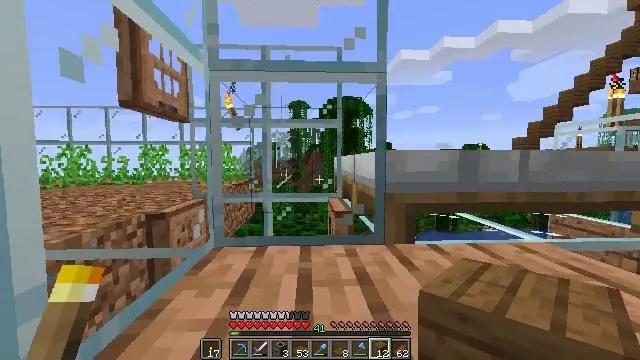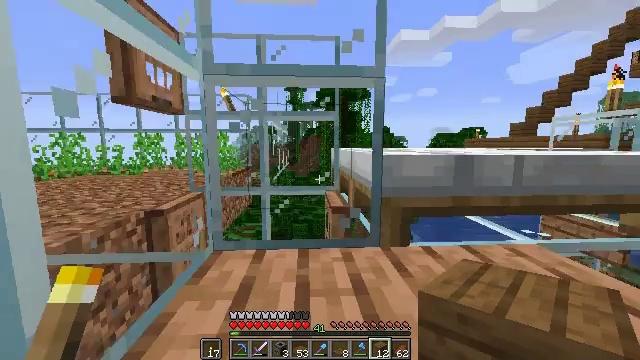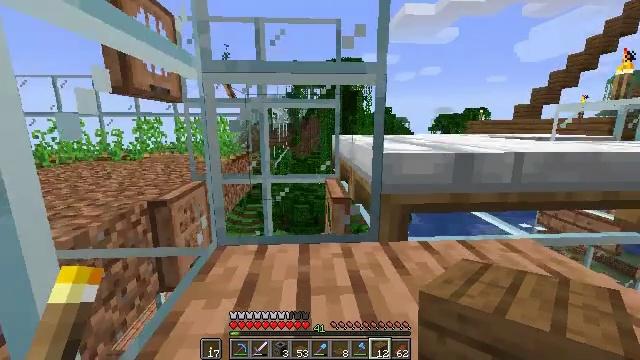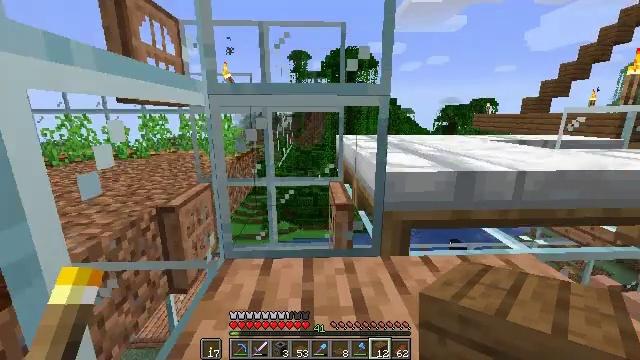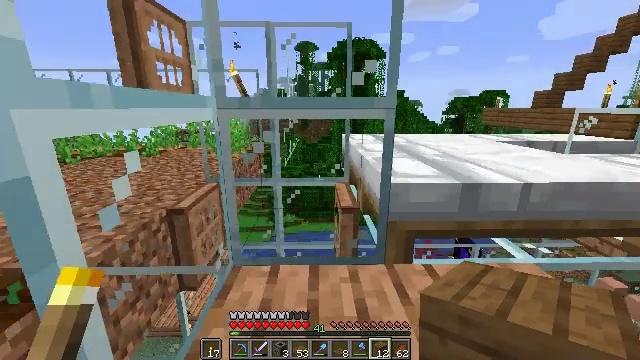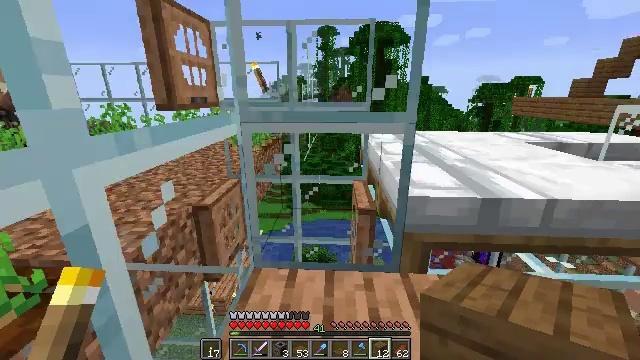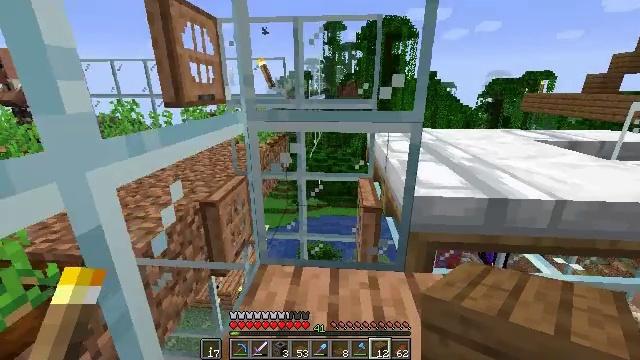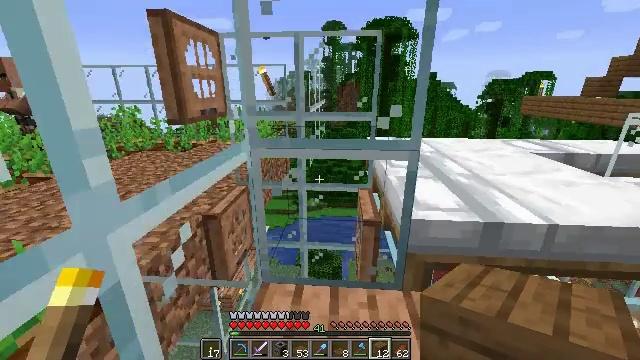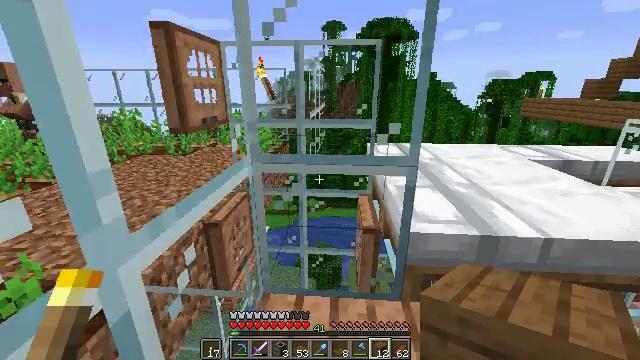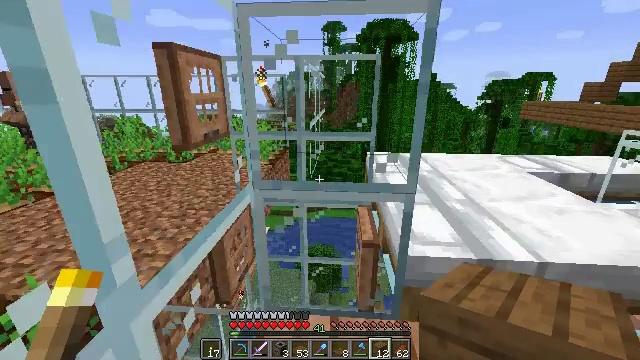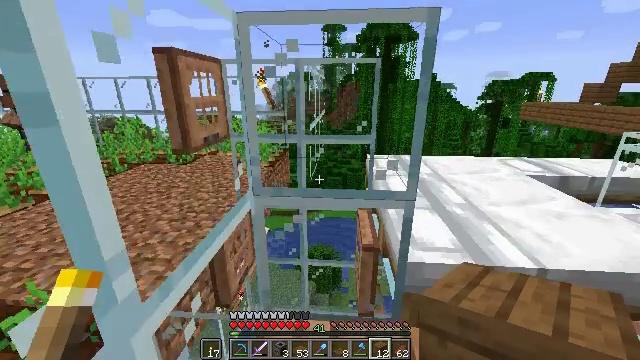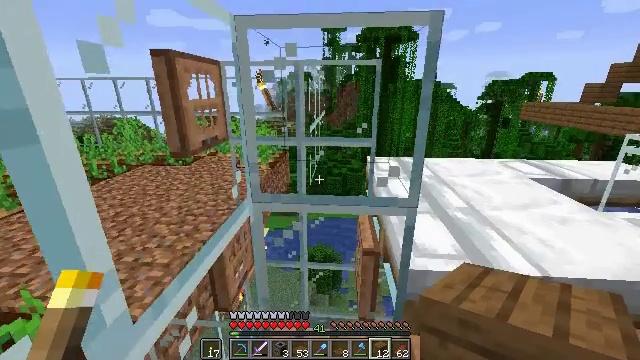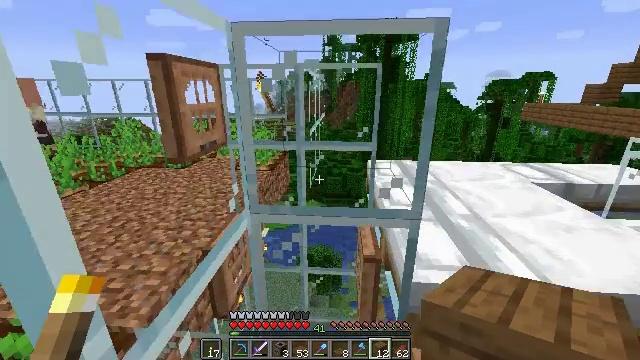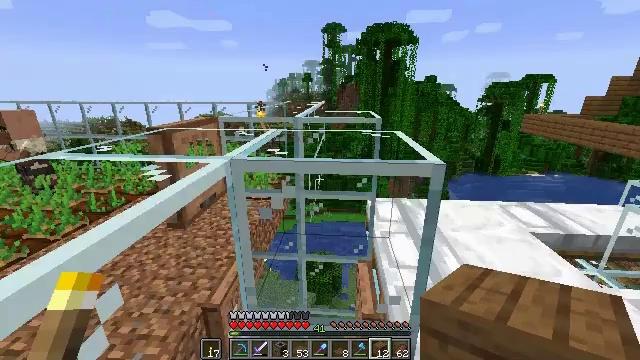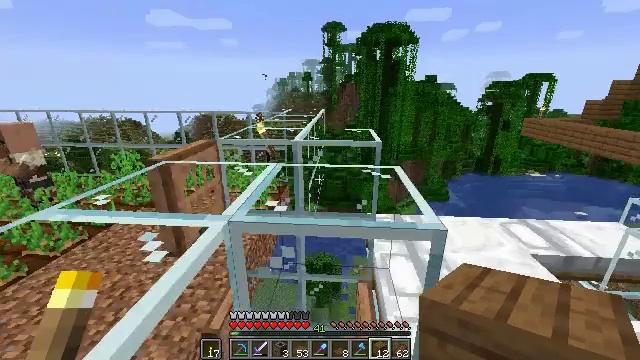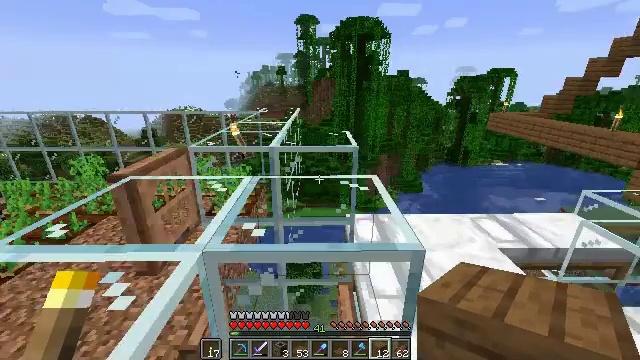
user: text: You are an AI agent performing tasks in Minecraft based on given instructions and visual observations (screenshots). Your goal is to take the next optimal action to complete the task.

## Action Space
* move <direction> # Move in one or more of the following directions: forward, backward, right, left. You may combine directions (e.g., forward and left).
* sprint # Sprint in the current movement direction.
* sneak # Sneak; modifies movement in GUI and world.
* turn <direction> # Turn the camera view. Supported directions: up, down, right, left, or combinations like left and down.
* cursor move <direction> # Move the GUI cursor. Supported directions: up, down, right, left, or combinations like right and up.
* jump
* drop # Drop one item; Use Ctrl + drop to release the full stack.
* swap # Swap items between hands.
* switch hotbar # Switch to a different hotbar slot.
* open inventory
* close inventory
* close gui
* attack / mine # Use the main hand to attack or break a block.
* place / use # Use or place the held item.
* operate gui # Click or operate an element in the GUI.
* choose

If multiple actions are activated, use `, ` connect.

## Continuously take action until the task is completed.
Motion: motion action
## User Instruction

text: Interact with the crafting table to craft a minecart.
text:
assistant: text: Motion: move forward, turn down, jump
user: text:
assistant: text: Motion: move forward, turn down, jump
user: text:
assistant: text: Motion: move forward, sprint, turn down, jump
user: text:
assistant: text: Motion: move forward, sprint, turn left and down, jump
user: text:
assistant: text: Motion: move forward, sprint, turn left and down, jump
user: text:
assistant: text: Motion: move forward, sprint, turn left, jump
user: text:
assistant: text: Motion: move forward, jump
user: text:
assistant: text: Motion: move forward, jump
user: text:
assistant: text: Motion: move forward, jump
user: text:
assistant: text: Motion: move forward, jump
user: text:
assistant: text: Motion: move forward, jump
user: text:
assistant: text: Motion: move forward, jump
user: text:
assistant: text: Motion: move forward, jump
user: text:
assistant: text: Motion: move forward, jump
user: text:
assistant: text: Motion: move forward, turn right and down, jump
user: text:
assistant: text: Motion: move forward, turn right and down
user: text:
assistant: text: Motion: move forward, turn right and down
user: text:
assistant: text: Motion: turn right and down
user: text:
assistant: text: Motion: turn right and down
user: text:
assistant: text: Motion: turn right and down
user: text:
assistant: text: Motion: turn right and down
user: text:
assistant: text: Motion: turn right
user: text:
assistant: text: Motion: no_op
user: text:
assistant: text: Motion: turn up
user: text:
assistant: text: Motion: no_op
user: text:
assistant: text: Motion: move forward
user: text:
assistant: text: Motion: move forward, turn up
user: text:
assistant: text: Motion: move forward, turn left and up, jump
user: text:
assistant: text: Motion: move forward, turn left, jump
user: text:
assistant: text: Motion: move forward, jump